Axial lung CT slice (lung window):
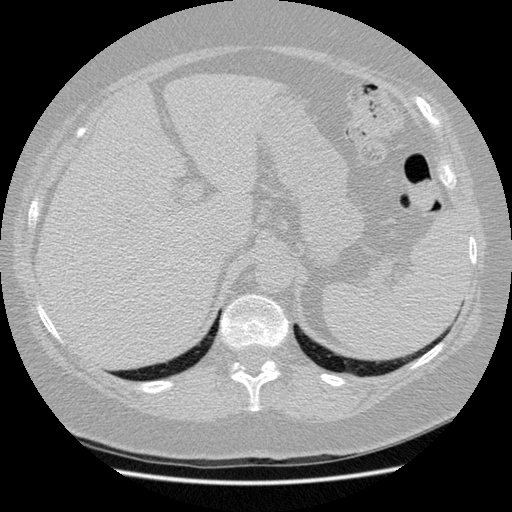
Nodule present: no